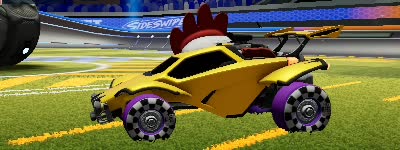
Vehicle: octane